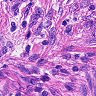
Metastatic tissue present: yes